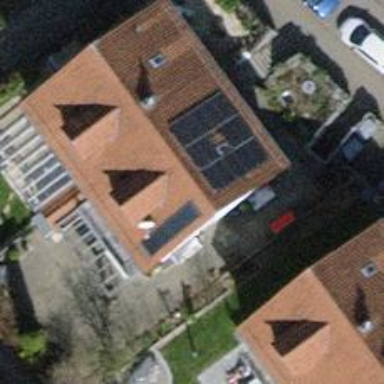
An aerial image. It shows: Small solar photovoltaic panel generator on the roof of building.